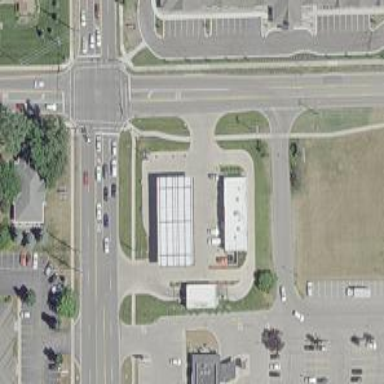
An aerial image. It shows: Convenience shop.